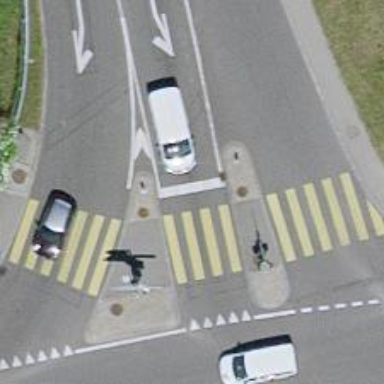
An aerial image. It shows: Road with traffic signals.